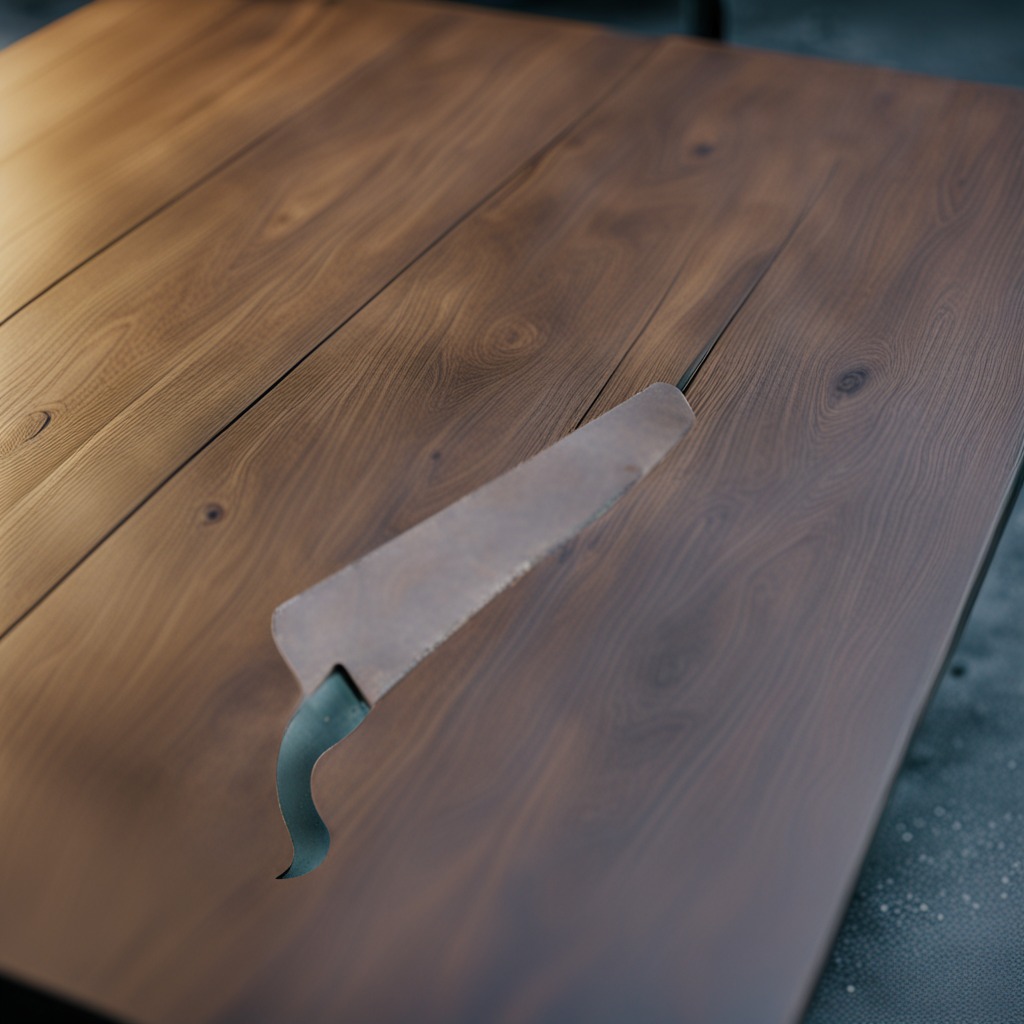
A metal saw is lying on a table with faint burn marks in a small garage at twilight.